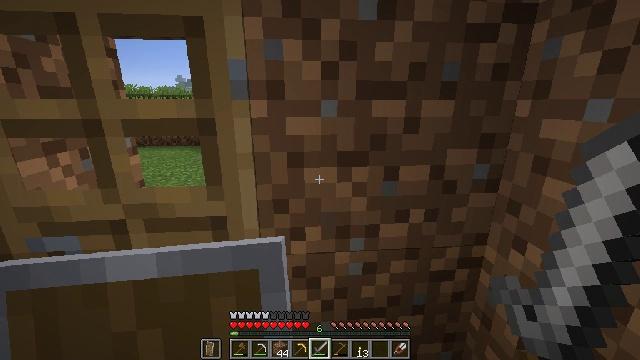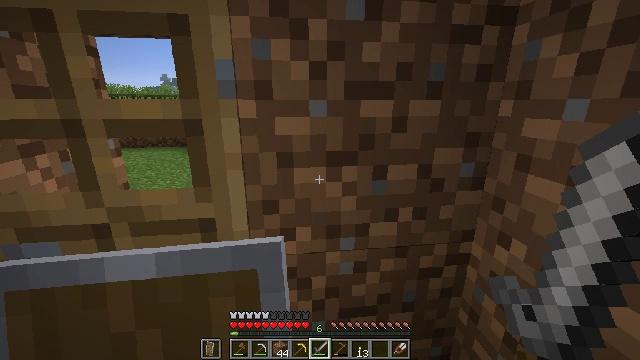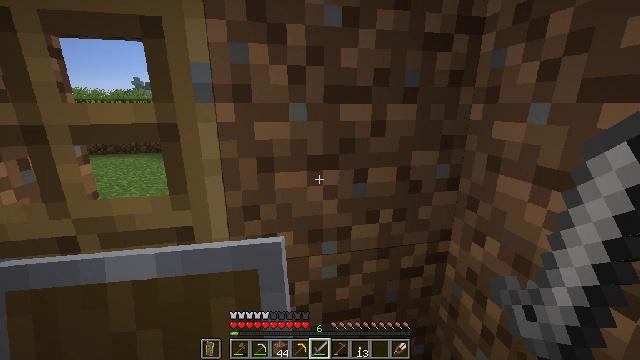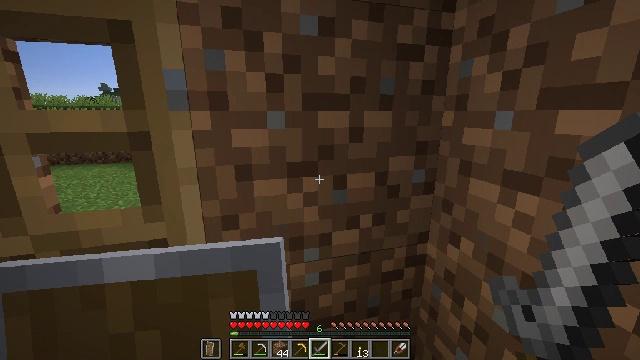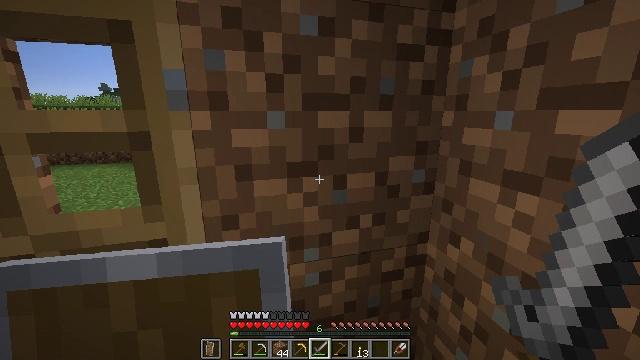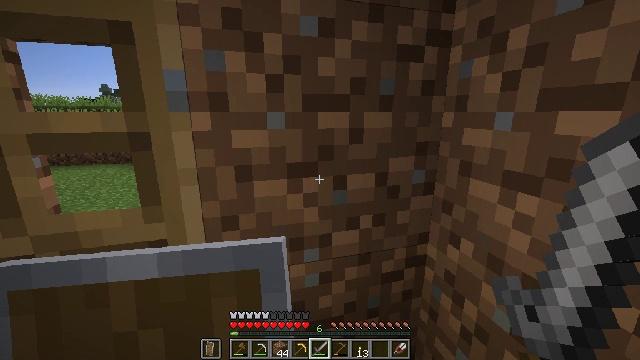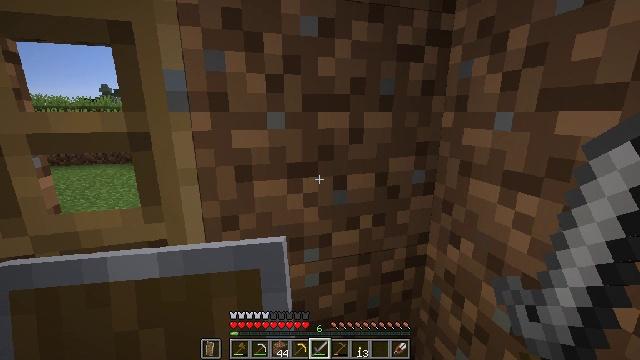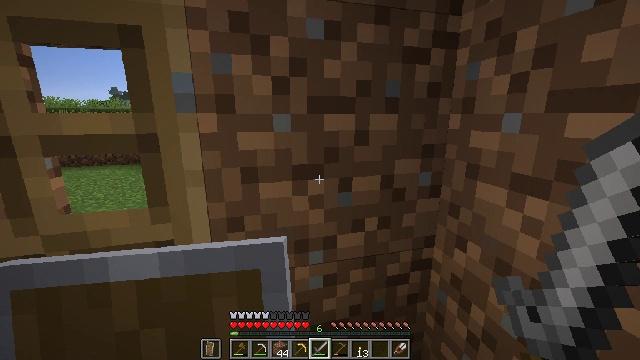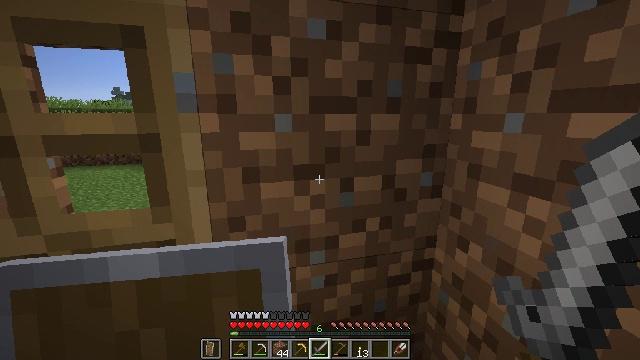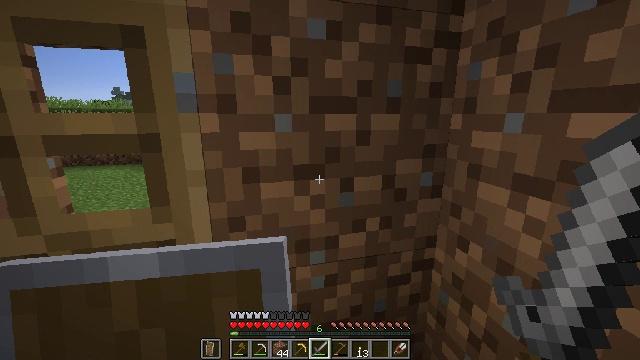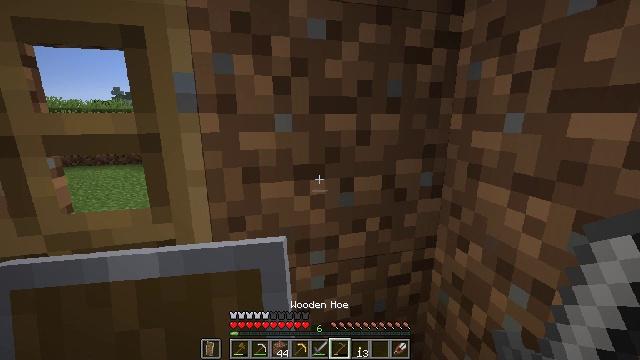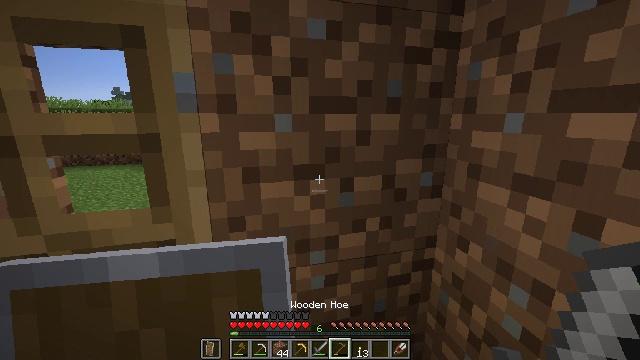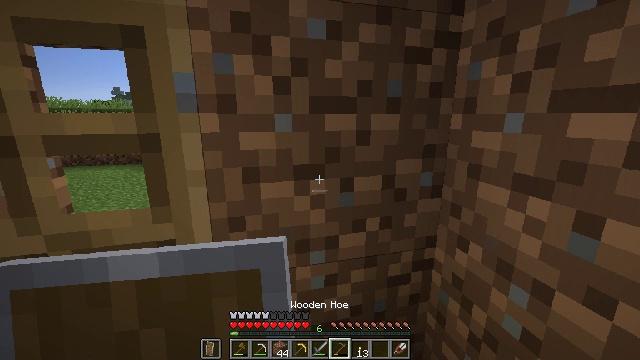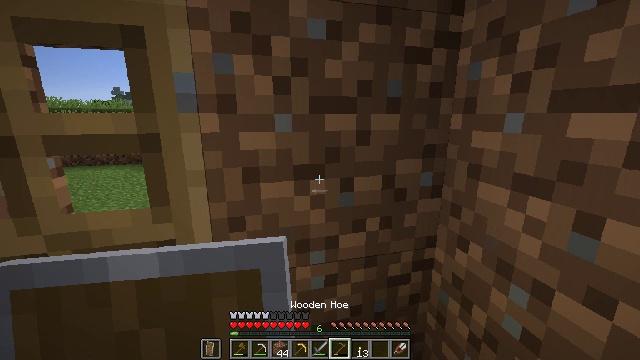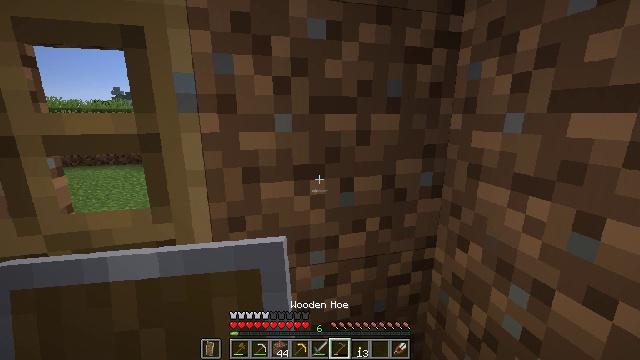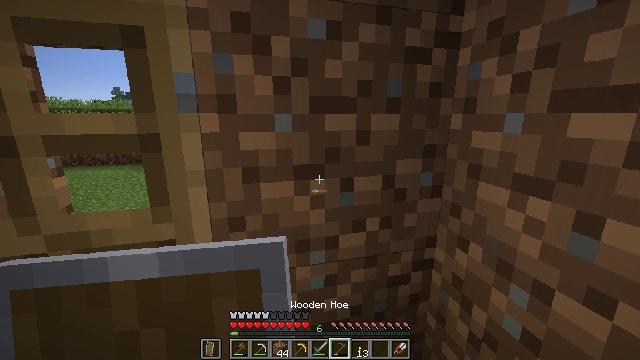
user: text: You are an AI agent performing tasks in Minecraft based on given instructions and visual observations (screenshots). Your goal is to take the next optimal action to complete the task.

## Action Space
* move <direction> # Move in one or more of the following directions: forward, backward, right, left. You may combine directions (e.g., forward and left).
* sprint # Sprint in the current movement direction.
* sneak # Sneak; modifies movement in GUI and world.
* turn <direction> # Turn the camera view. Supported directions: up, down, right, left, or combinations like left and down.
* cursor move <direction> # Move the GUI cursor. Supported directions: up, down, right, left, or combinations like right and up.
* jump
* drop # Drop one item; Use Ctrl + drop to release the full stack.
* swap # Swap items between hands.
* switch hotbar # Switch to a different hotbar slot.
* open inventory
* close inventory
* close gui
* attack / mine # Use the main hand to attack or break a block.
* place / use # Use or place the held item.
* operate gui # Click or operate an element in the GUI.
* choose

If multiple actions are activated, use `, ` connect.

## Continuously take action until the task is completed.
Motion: motion action
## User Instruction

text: Mine dirt from the ground.
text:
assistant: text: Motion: turn right
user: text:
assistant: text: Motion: turn right
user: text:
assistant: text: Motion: turn right and up
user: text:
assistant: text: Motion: no_op
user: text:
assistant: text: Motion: no_op
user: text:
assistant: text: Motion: no_op
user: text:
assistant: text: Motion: turn left
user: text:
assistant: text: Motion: no_op
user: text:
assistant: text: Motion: no_op
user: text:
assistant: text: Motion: no_op
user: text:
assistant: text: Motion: no_op
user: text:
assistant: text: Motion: no_op
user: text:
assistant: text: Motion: no_op
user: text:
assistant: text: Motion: no_op
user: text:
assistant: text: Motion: no_op
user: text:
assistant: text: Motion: attack / mine
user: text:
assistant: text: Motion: attack / mine
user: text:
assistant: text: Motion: attack / mine
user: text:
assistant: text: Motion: attack / mine
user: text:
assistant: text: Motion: attack / mine
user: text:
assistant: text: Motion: attack / mine
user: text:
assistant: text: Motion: attack / mine
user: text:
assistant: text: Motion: attack / mine
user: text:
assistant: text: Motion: attack / mine
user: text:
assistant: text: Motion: attack / mine
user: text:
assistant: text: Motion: attack / mine
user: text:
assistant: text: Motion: attack / mine
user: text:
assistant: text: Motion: turn up, attack / mine
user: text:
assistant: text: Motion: turn up, attack / mine
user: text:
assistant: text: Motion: turn up, attack / mine